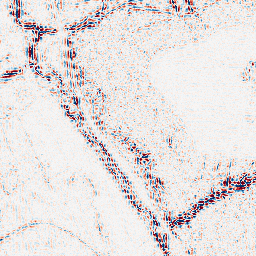
Category: wavelet
Decomposition family: wavelet_dwt
Decomposition parameters: wavelet: coif2
level: 2
Upsampling method: sinc_hamming
Upsampling parameters: scale: 2
kernel_size: 16
Upsampling scale: 2